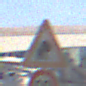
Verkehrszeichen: UnzureichendesLichtraumprofil
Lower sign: Geschwindigkeit80
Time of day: MorningAfternoon
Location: Outdoor (Urban)
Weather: PartlyCloudy
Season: NotSpecified
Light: Natural